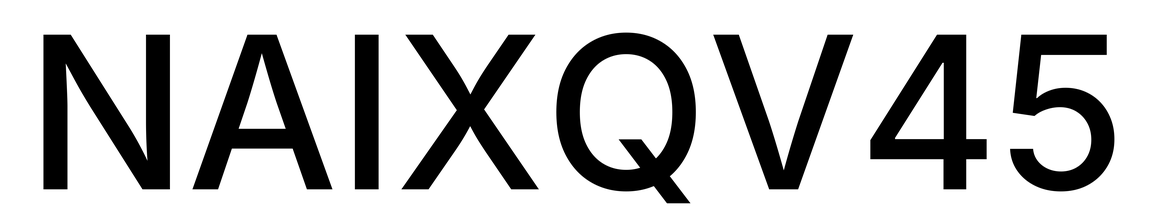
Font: Inter_Medium